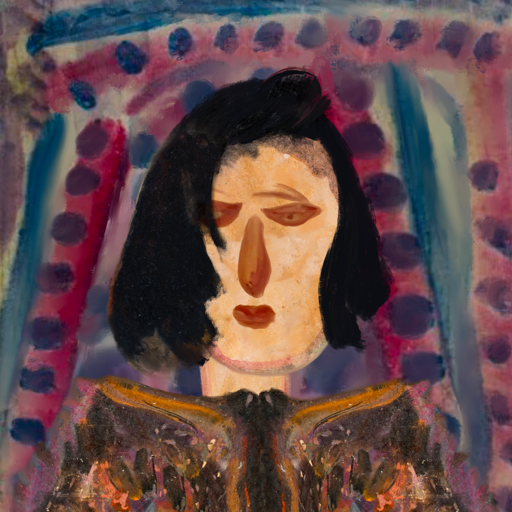
Background: HillGirl, Head And Neck Front: Childish, Face Front: Pious_Lady, Bust: Gypsy_Queen, Hair Front: Mosgoul, Head Accessory: Blank, Second Necklace: Blank, Necklace: Blank, Baby: Blank